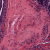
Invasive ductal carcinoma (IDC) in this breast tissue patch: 0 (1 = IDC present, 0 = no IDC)